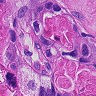
Metastatic tissue present: yes